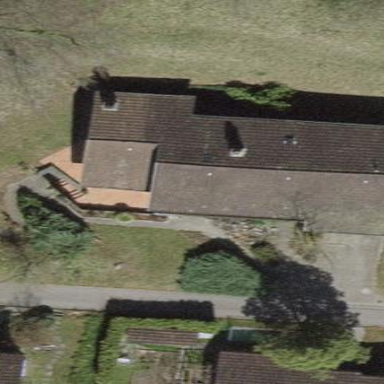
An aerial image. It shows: Building with tile roof.